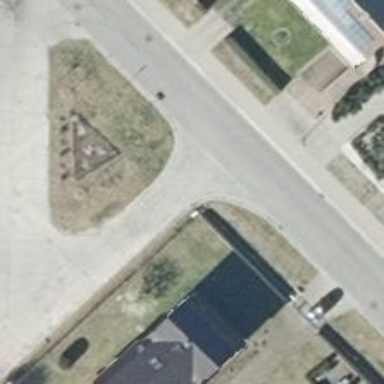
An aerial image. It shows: Concrete driveway.